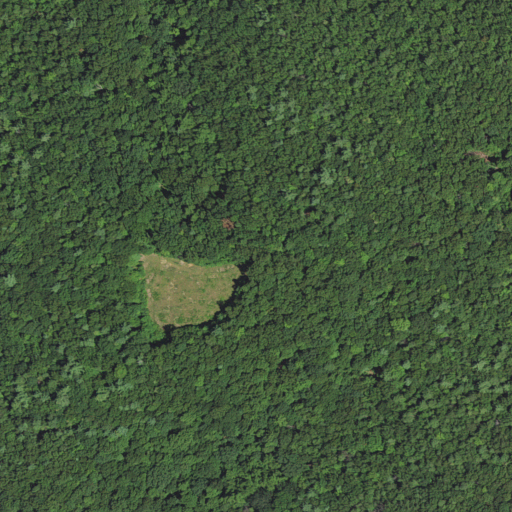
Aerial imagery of ridge(s) in North Carolina named County Line Ridge containing deciduous forest, mixed forest, evergreen forest, and shrub